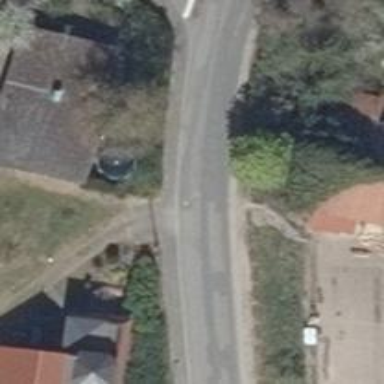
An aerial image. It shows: Secondary road with asphalt surface.